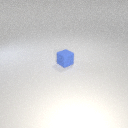
small blue rubber cube